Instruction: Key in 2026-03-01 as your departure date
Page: home
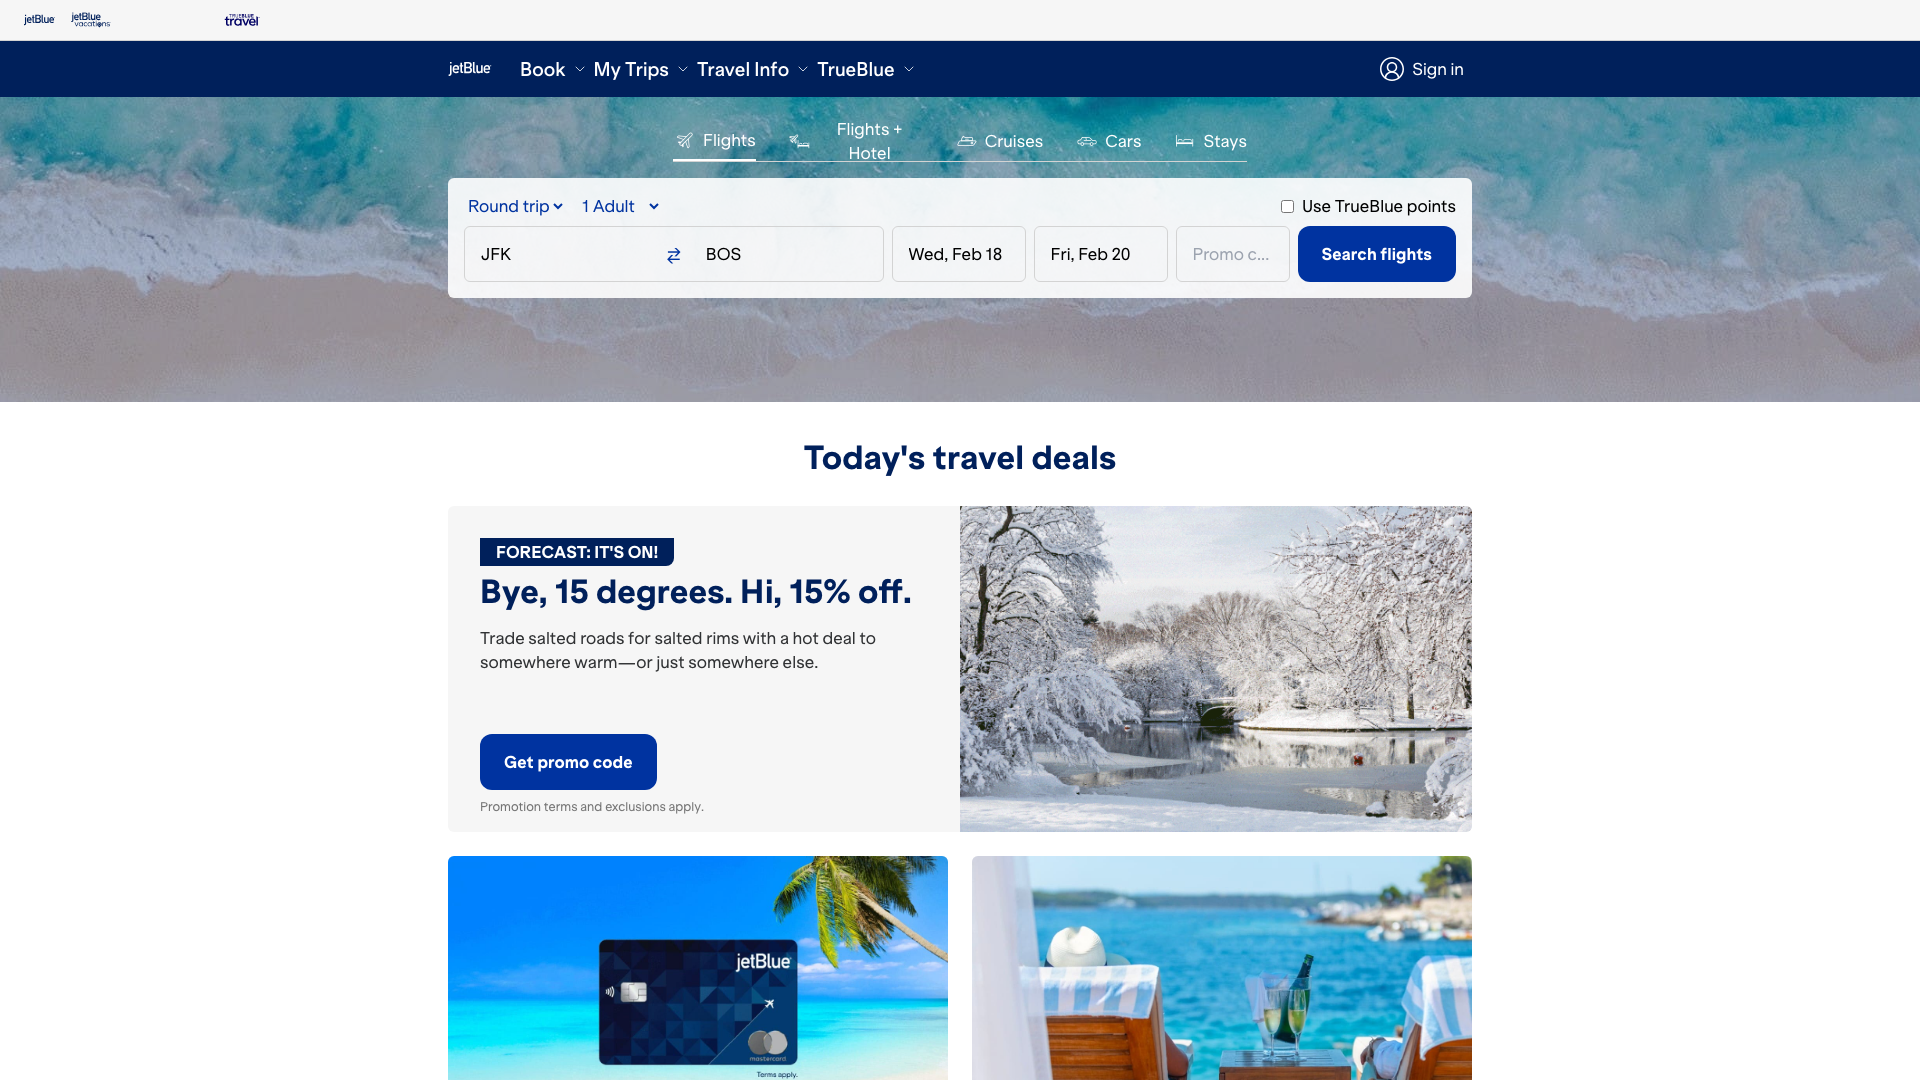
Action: type